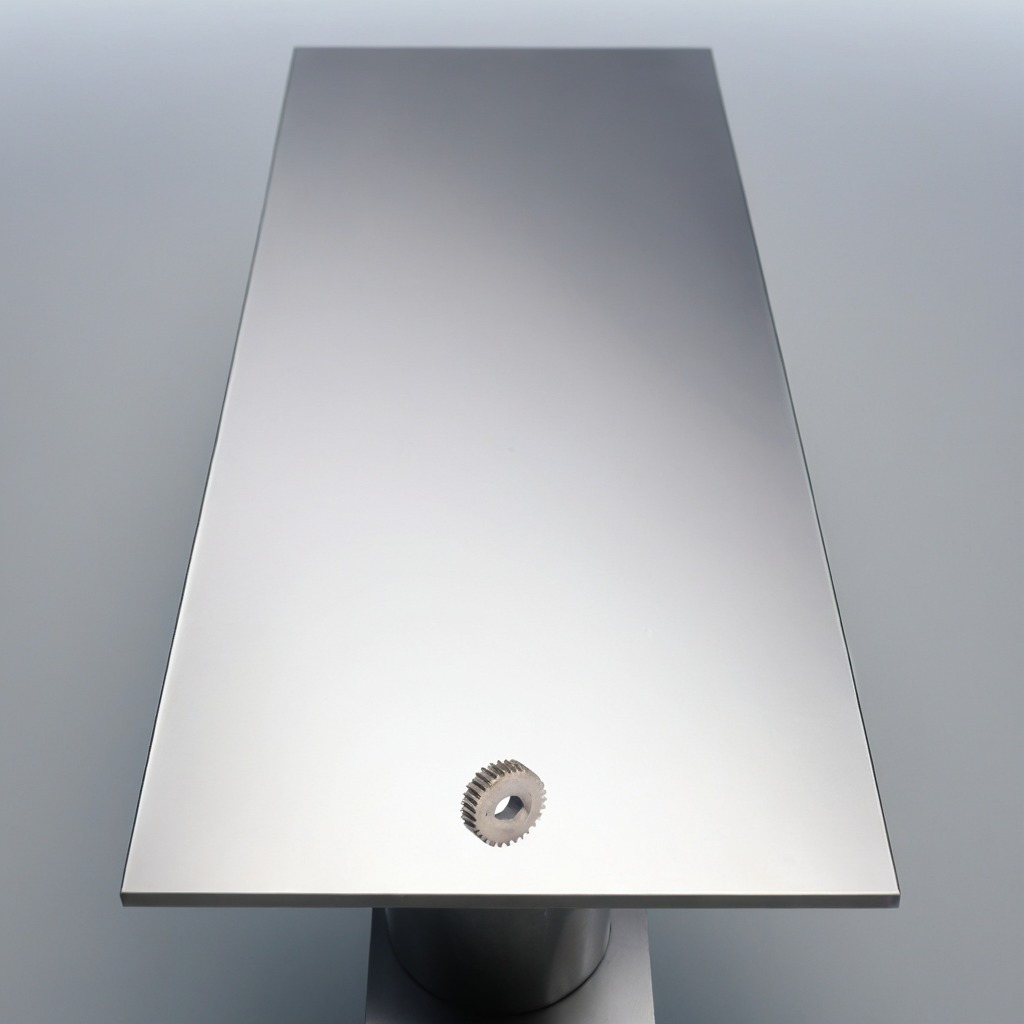
A steel gear with teeth is lying on a stainless steel table in a high-end prototyping lab.